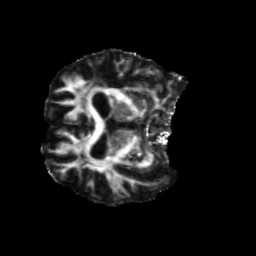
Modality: FA
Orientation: axial
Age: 63
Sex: male
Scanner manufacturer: siemens
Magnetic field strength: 3 T
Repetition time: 5.25 s
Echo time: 0.08 s